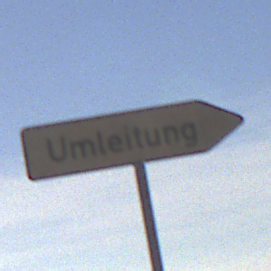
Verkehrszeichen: UmleitungswegweiserRechtsweisend
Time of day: MorningAfternoon
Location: Outdoor (RoadRail)
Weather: PartlyCloudy
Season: NotSpecified
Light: Natural